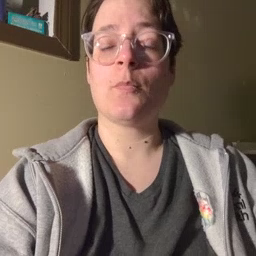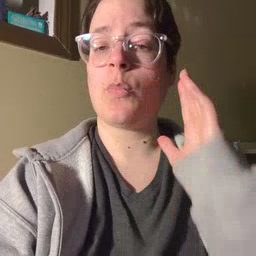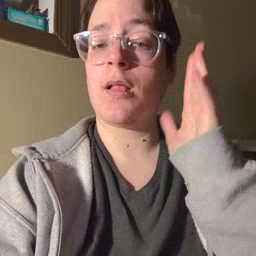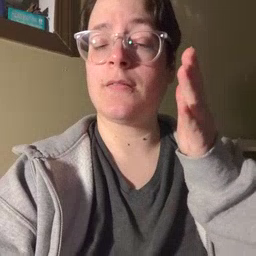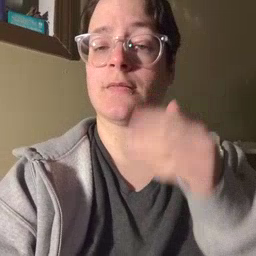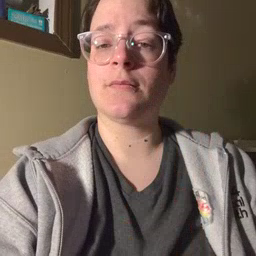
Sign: will